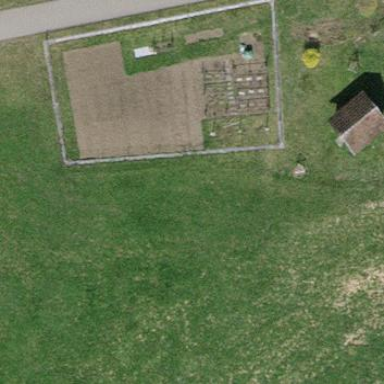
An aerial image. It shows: Fence surrounding allotments.